Question: I am currently using ITextSharp to create a PDF using a .Net 3.5 ASPX page. Everything works well.. the only issue is that in chrome(Version 42.0.2311.135) when I click the save button or right click and say save as it tries to save as an .aspx page. I don't experience these issues when using Firefox or Internet Explorer. I tried disabling the chrome PDF viewer and it just automatically saves the file as an aspx file. I've included my code below which is fired from a button click. I am assuming it is the way I am handling the response? Any ideas?

'''
iTextSharp.text.Document d = new iTextSharp.text.Document(PageSize.A4, 20, 20, 20, 20);
using (System.IO.MemoryStream stream = new System.IO.MemoryStream())
{
w = PdfWriter.GetInstance(d, stream);
//add stuff to itext document
d.Close();
byte[] b = stream.ToArray();
stream.Close();
Response.Clear();
Response.ContentType = "application/pdf";
Response.BinaryWrite(b);
HttpContext.Current.ApplicationInstance.CompleteRequest();
}
'''
Wanted to share my findings in case it saves someone the headache. Adding Response.AddHeader("Content-Disposition", "inline;filename=myfilename.pdf"); fixed most of the issues but I was still experiencing a problem with the save button in the Google chrome viewer(print worked fine but save prompted the user to save the page and not the pdf). The PDF is being generated on a .aspx page through a button click. After it is generated I clear the response and dump the PDF to the page. The form element on the page didn't have a method set so it was being sent as post(found this out through fiddler). This page was being shared through an iframe. I changed the method to GET on the page and everything is now working as expected.
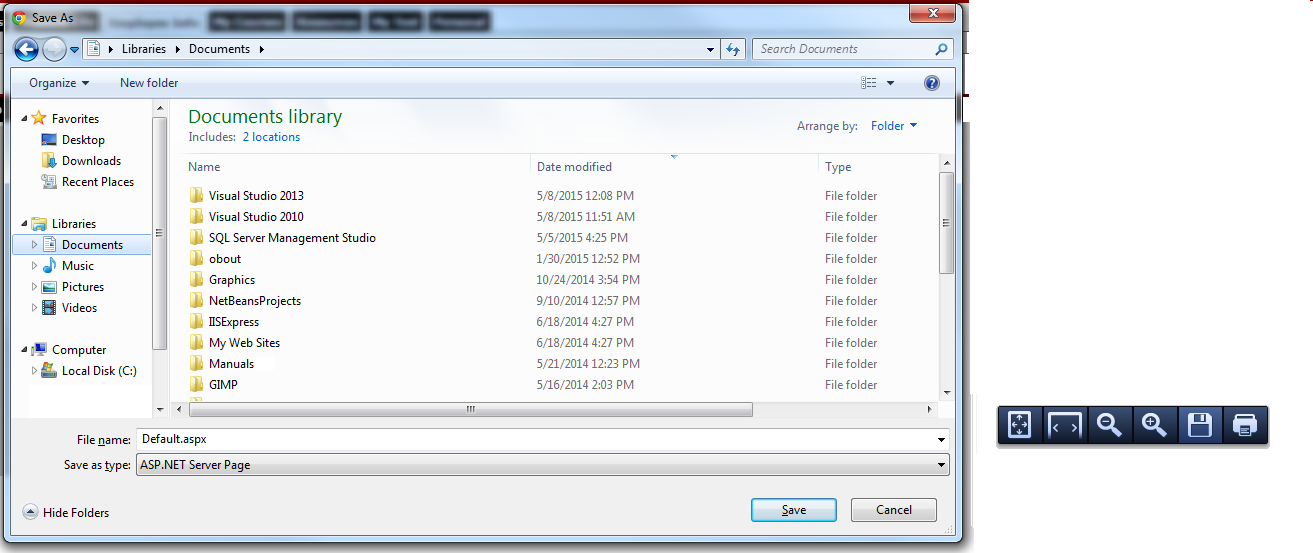
Answer: Try with:
'''
Response.AddHeader("Content-Disposition", "attachment;filename=myfilename.pdf");
'''